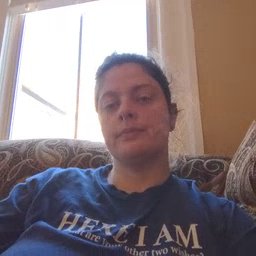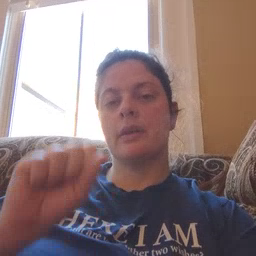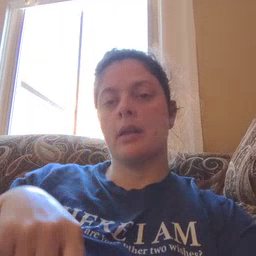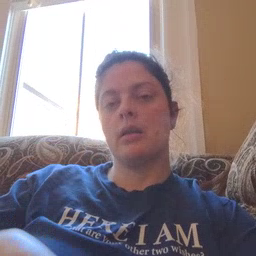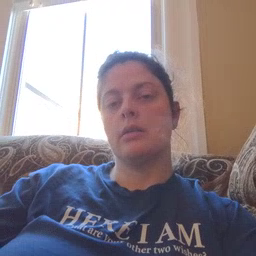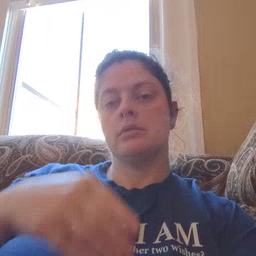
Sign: can